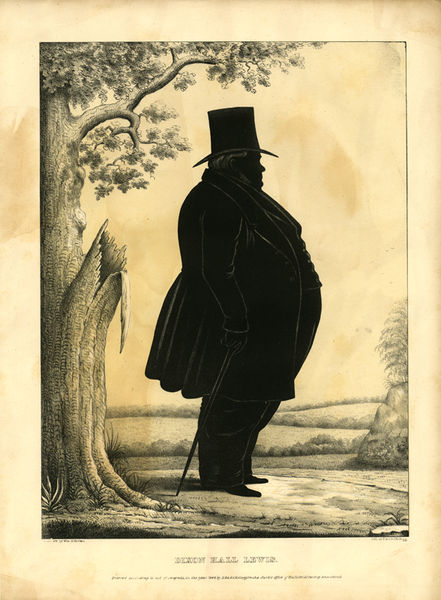
Titel: Dixon Hall Lewis (from Folio of Silhouettes of Famous Men)
Künstler: Edmund Burke Kellogg
Standort: Amherst (Massachusetts, USA)
Institution: Mead Art Museum, Amherst College
Schlagwörter: hat, arm, black, hair, nose, old, portrait, print, floor, hand, profile, man, rock, sky, tree, head, lake, nature, trees, suit, grass, river, plants, side, drawing, paper, black and white, shadow, cap, chin, coat, buttons, beard, boots, jacket, dirt, person, human, cape, clothes, leaves, trunk, vest, lawn, ground, pants, shoes, pencil, branches, top, cane, figure, shade, top hat, relief, branch, stick, moustache, broken, silhouette, printed, cylinder, fat, 19th century, caption, fat man, limb, obese, overweight, hedge rows, shuit, walking sticke, burly, sillouete, morning suit